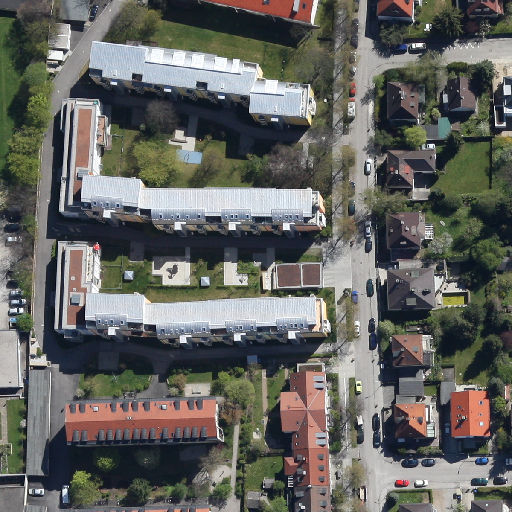
Referring expression: van